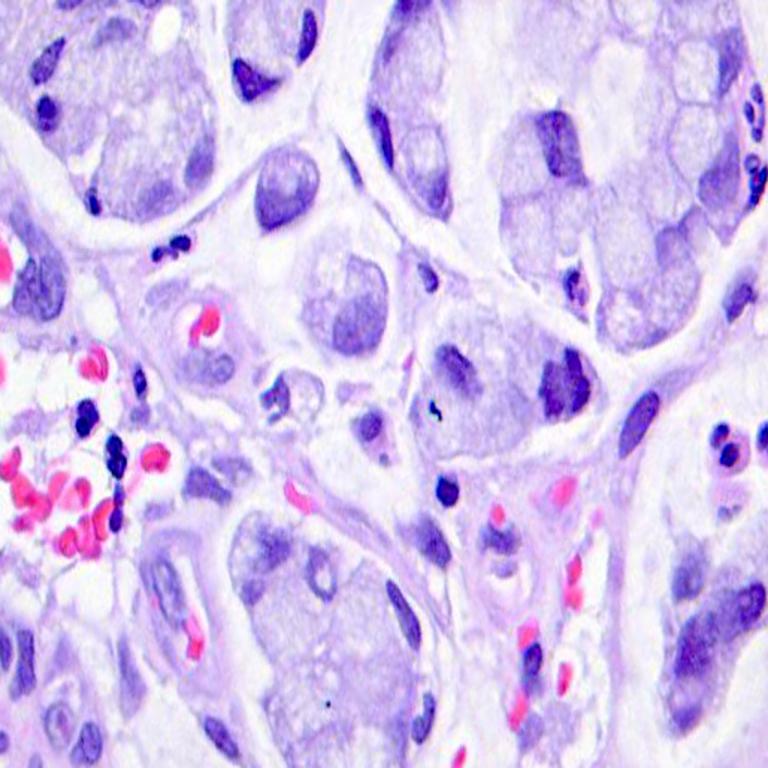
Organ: colon
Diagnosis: adenocarcinomas